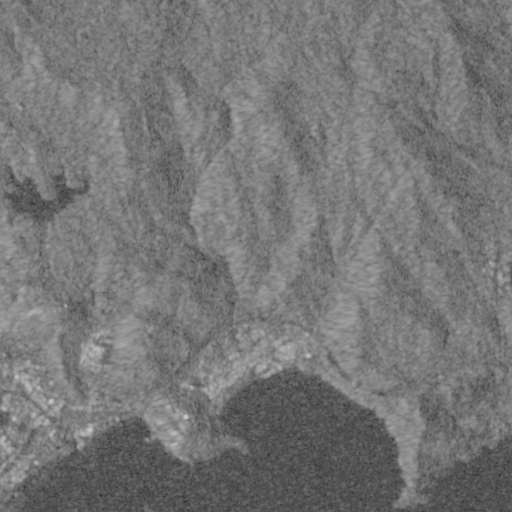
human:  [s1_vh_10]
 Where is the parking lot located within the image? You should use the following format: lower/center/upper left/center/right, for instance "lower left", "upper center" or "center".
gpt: The parking lot is located in the left of the image.
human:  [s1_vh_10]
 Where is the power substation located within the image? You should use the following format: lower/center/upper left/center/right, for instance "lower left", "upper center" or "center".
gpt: The power substation is located in the center left of the image.
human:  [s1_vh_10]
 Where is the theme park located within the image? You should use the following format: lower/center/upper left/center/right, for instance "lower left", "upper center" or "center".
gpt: The theme park is located in the upper left of the image.
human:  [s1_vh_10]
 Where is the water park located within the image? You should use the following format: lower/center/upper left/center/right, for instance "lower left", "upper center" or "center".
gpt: The water park is located in the center left of the image.
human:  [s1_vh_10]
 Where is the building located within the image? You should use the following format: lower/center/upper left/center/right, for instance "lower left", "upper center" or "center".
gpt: There is no building in the image.

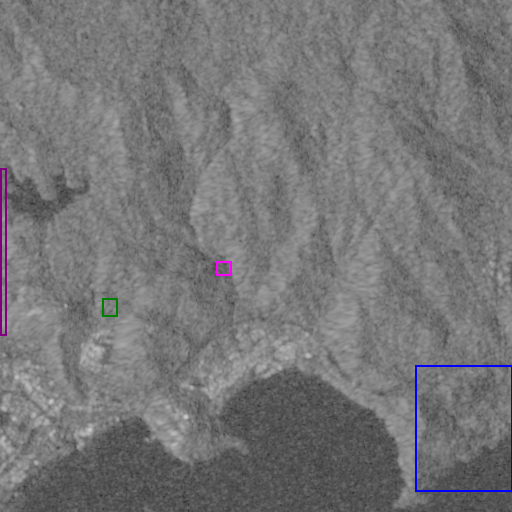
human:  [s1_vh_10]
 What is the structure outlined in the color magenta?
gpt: The structure outlined in magenta is a dam.
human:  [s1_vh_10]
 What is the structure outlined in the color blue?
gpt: The structure outlined in blue is a park.
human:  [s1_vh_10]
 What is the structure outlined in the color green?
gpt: The structure outlined in green is a power substation.
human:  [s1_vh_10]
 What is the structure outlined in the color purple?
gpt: The structure outlined in purple is a theme park.
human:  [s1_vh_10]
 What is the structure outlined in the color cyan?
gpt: There is no cyan outline.